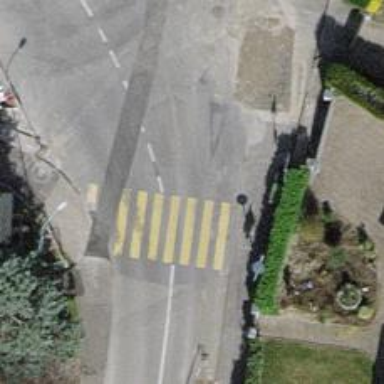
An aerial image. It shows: Road crossing with traffic signals.